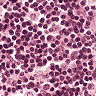
Metastatic tissue present: no